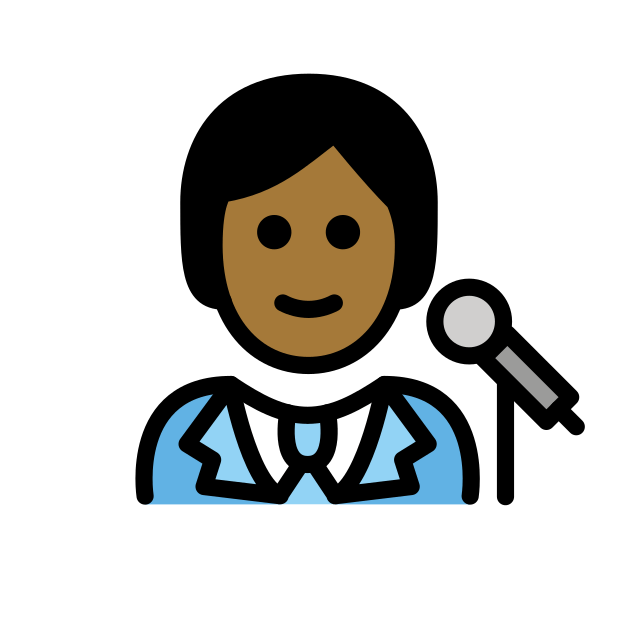
singer: medium-dark skin tone